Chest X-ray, AP view. Patient: 51 years old, sex M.
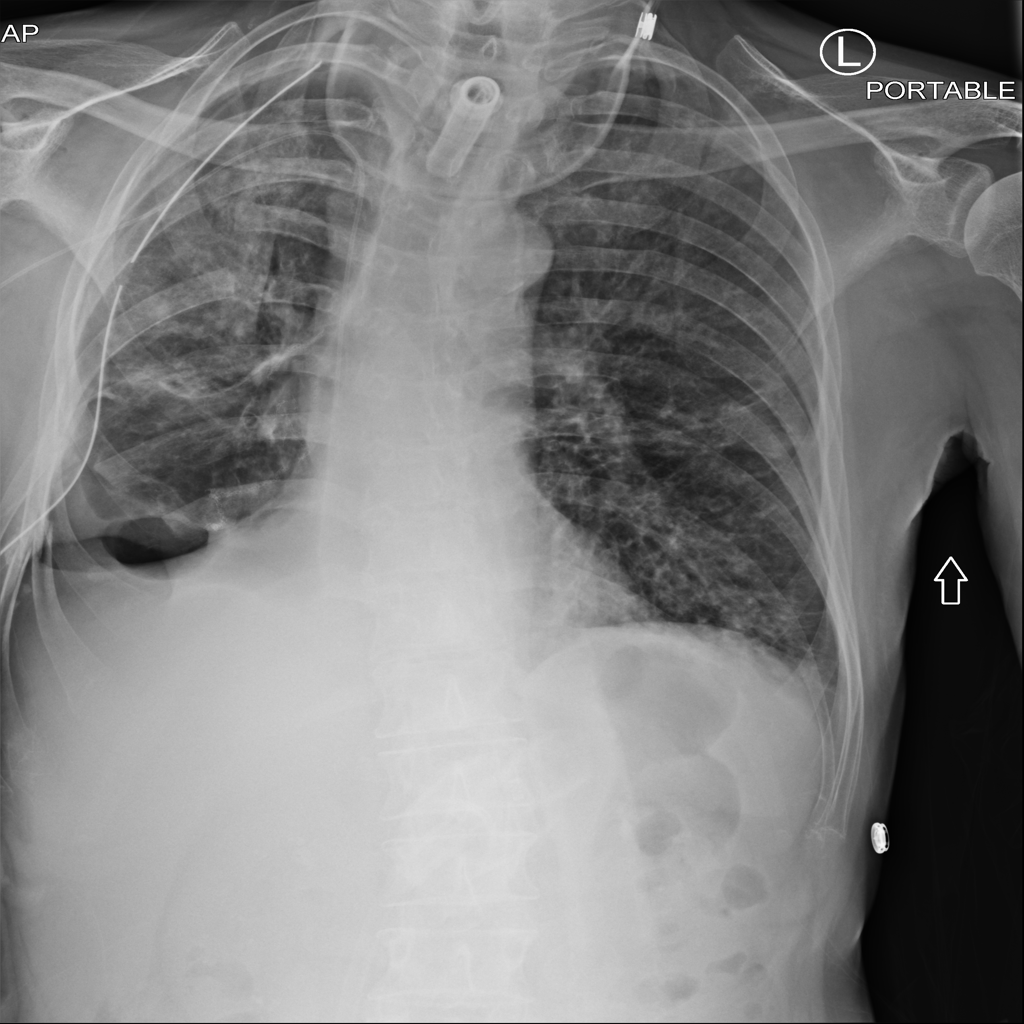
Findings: No Finding